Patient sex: M
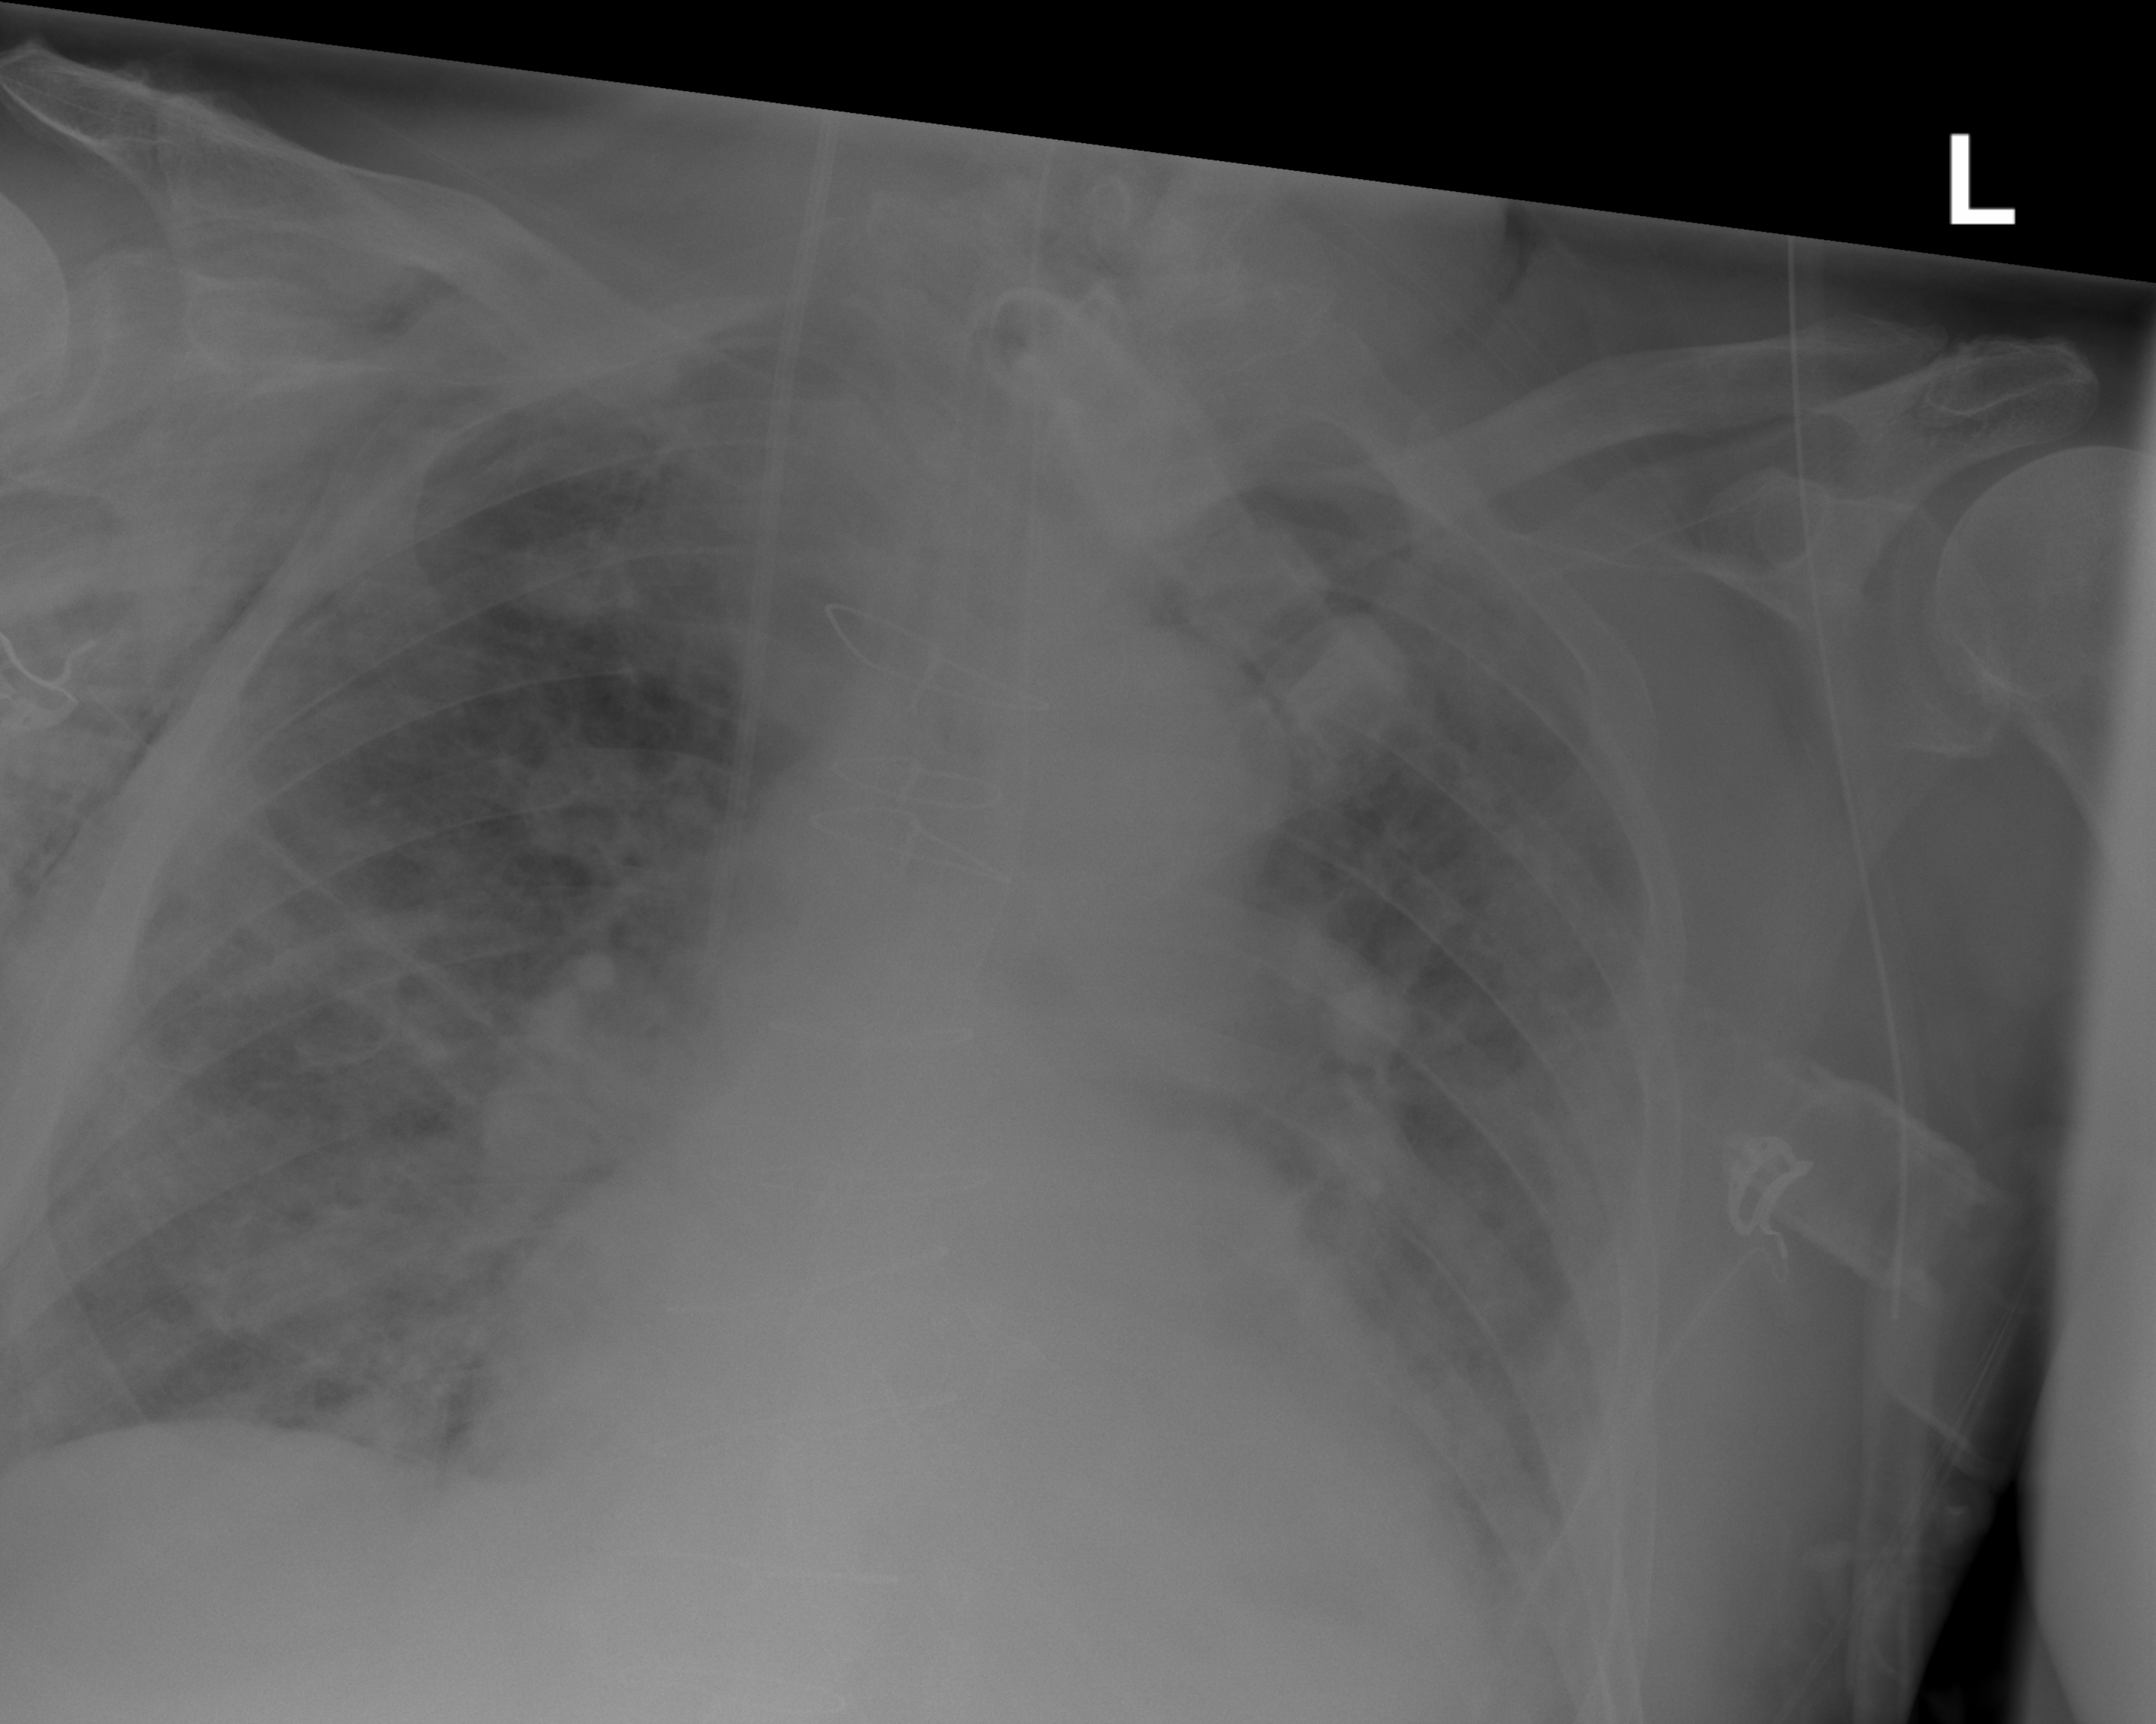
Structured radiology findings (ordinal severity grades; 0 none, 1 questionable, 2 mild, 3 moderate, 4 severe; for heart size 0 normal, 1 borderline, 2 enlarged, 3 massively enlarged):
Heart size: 2
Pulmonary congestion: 2
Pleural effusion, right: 0
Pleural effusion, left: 2
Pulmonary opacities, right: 2
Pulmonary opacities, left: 2
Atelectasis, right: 0
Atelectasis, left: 2